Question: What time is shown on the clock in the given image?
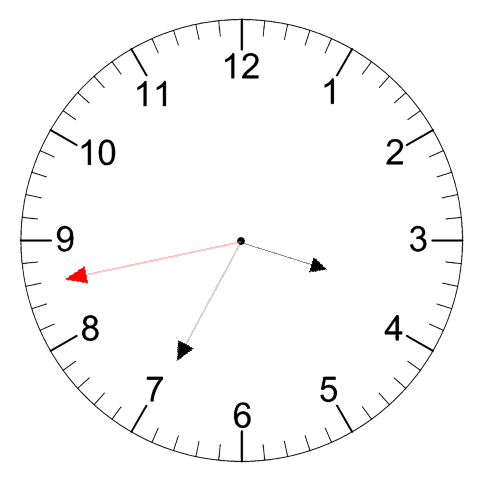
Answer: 03:34:43